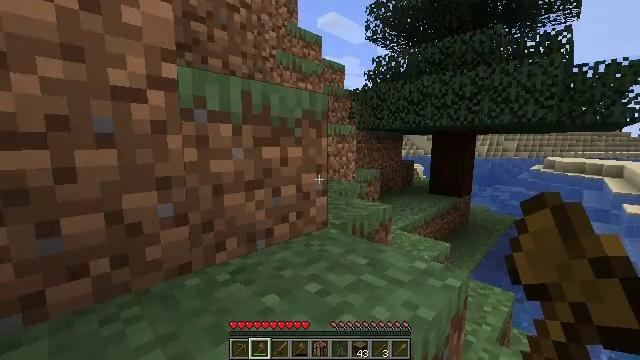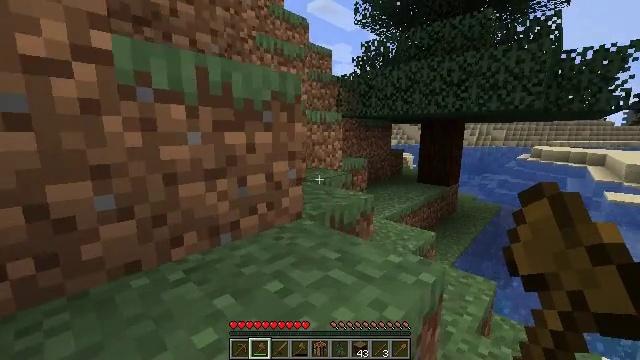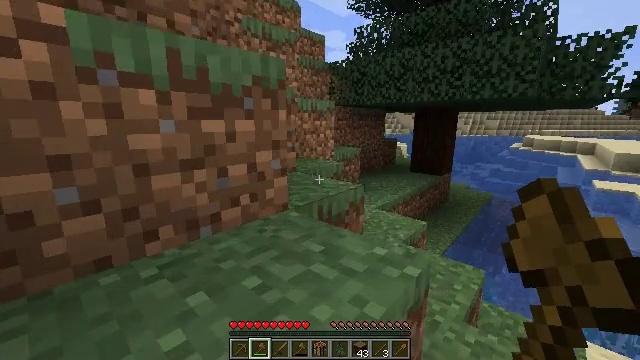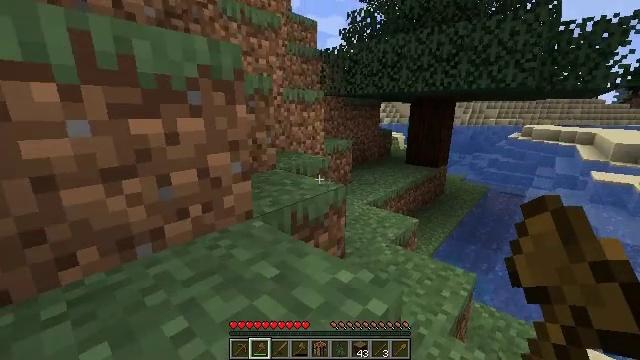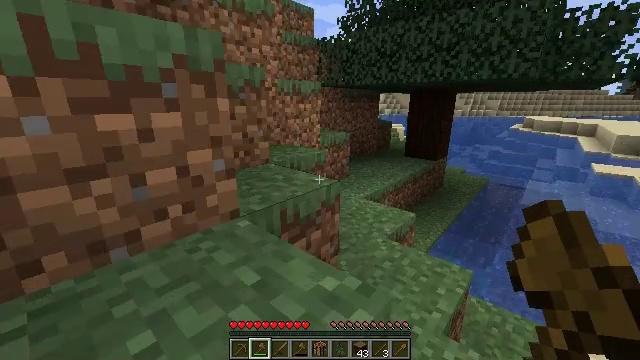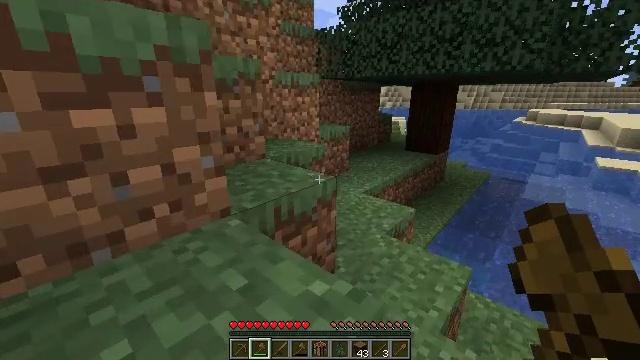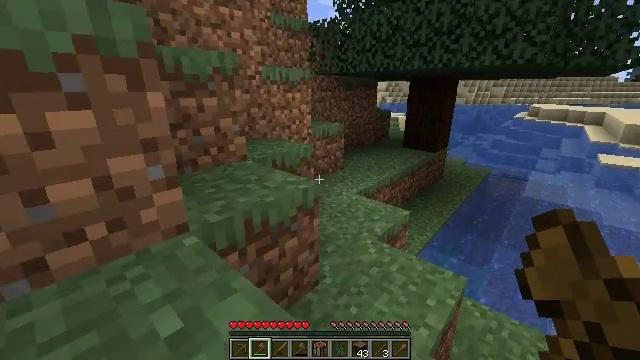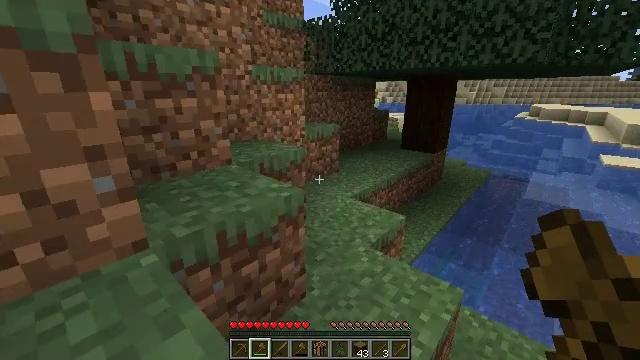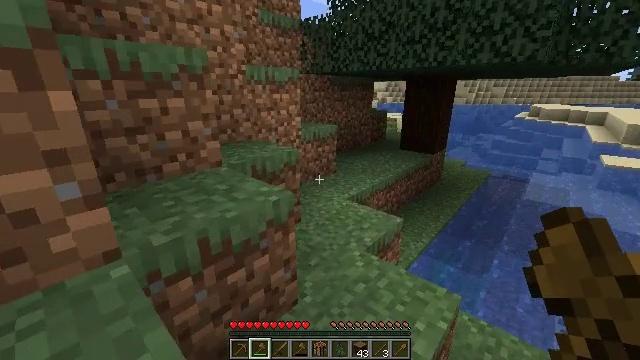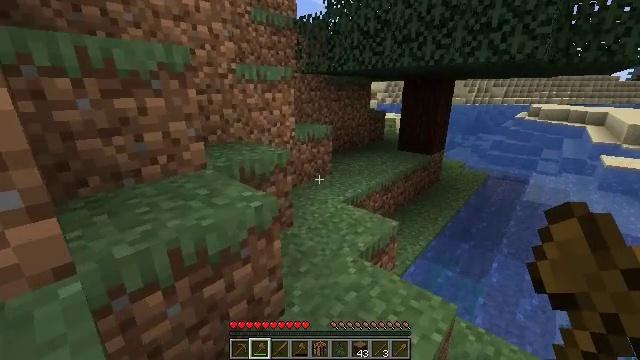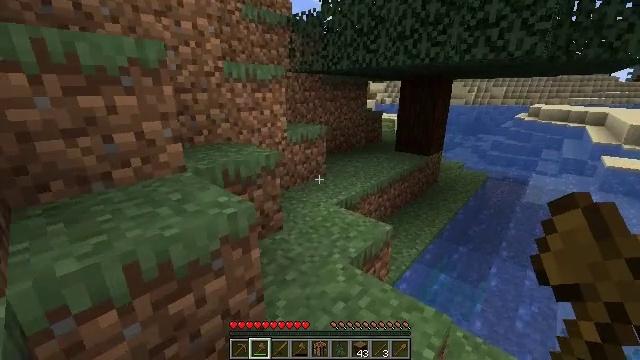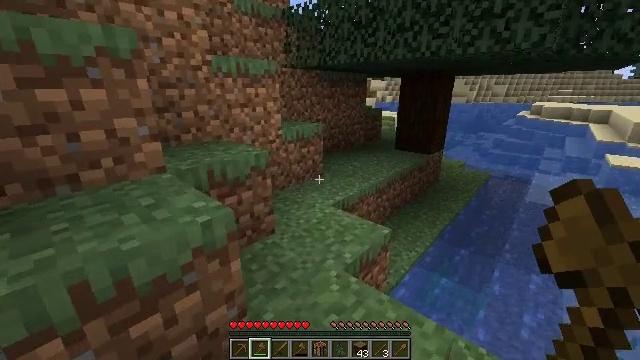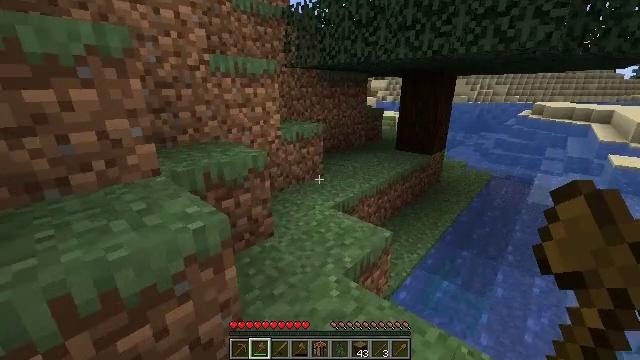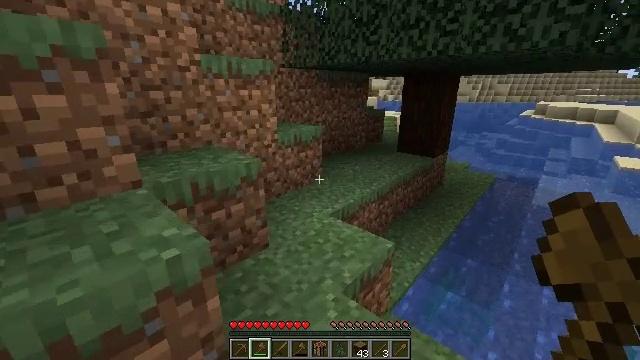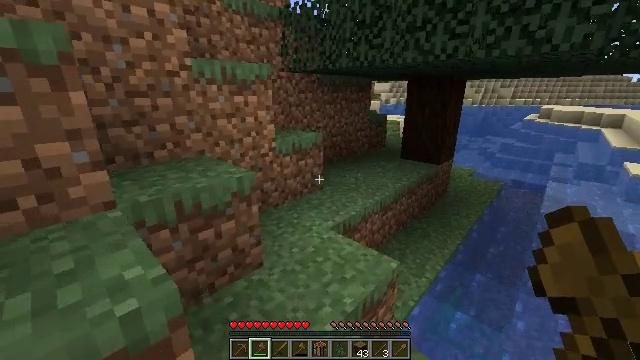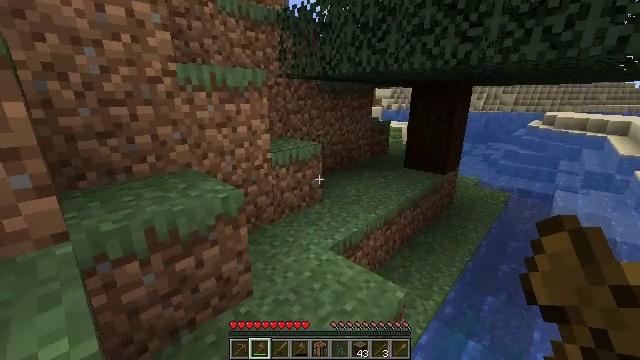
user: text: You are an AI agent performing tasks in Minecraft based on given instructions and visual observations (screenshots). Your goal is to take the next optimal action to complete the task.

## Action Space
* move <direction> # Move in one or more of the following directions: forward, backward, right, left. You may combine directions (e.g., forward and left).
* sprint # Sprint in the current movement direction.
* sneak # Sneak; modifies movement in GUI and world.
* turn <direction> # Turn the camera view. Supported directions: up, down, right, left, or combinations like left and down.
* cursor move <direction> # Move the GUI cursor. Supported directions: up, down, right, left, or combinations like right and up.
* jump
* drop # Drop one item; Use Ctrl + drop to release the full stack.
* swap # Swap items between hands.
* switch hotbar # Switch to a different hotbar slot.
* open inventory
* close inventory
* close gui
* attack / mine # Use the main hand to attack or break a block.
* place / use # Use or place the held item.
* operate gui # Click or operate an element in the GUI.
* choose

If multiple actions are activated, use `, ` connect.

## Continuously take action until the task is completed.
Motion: motion action
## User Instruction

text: Collect sand to make glass.
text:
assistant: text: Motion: move forward, turn right and down
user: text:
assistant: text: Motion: move forward, turn right and down
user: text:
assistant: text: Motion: move forward, turn down
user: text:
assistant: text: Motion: move forward, turn down
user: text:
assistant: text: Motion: move forward, turn down
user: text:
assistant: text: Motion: move forward
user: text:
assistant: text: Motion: move forward
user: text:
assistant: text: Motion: move forward
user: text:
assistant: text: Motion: move forward
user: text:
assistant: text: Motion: move forward
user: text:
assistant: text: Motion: move forward
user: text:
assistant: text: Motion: move forward
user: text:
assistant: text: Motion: move forward
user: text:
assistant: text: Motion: move forward
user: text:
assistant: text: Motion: move forward, turn up
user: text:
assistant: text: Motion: move forward, turn up
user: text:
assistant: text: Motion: move forward
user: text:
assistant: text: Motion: move forward, turn up
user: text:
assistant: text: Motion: move forward, turn left and up
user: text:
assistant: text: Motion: move forward, turn left and up
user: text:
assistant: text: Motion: move forward, turn left and up
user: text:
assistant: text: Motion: move forward, turn left and up
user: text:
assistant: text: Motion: move forward, turn left and up
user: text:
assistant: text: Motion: move forward, turn left and up, jump
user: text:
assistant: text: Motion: move forward, turn left and up, jump
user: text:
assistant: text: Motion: move forward, turn left and up, jump
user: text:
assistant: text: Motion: move forward, turn left
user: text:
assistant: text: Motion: move forward and move left
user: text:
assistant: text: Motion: move forward and move left
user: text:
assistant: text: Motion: move forward and move left, turn right and down